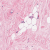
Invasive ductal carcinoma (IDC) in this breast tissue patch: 0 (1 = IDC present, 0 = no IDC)